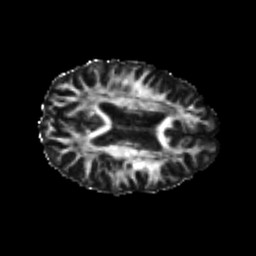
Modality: FA
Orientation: axial
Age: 20
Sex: male
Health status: healthy
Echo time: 0.074 s